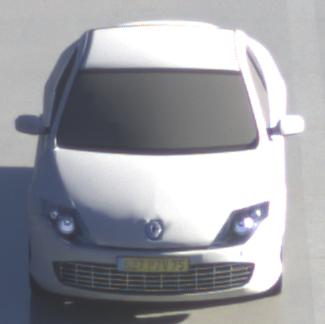
Make: Renault
Model: Laguna Coupé TCe 170
Detailed model: Laguna (III) Coupé
Model produced from: 2010/11
Model produced until: 2011/05
Doors: 2
Color: white
Road condition: wet road
Daytime: sunrise or sunset
Contrast: medium contrast